Field crop: maize
Growth stage: 1
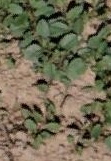
Species: convolvulus